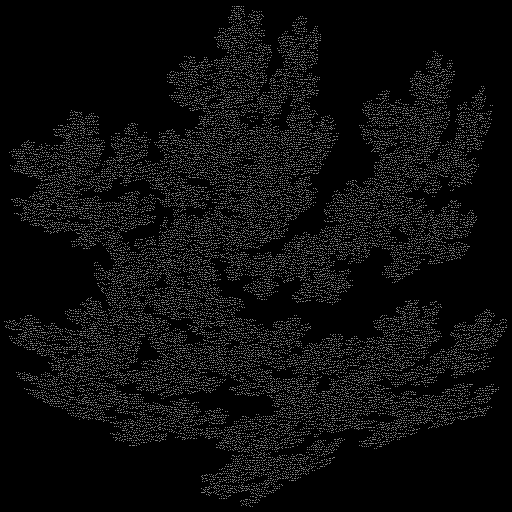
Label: pinetree